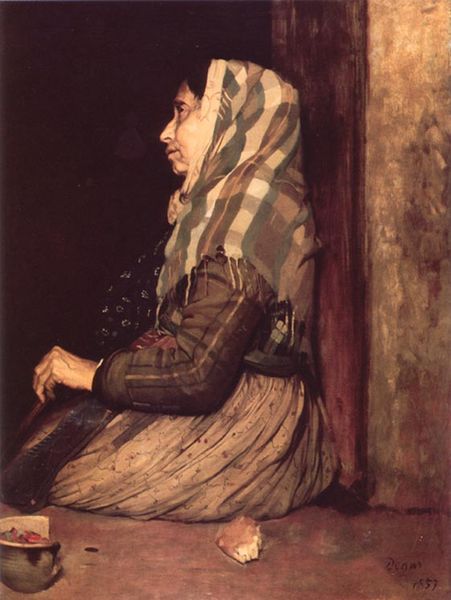
Titel: Mendiante romaine, Römische Bettlerin
Künstler: Edgar Degas
Standort: Birmingham (West Midlands)
Institution: Birmingham Museum and Art Gallery
Schlagwörter: blau, dunkel, gemälde, hand, kopf, umhang, grün, ocker, sitzen, braun, bunt, degas, fenster, finger, frankreich, frau, grau, haar, hell, hintergrund, holz, kariert, kleid, licht, mund, nase, profil, schwarz, strasse, szene, tür, weiss, ölbild, blick, dame, rot, schal, tuch, beige, karo, muster, rock, alt, jacke, wand, alte, arm, bluse, falten, kleidung, knoten, schale, schüssel, trauer, ärmel, bildnis, portrait, porträt, signatur, öl, boden, land, auge, fransen, gewand, haare, realismus, sitzend, tücher, kinn, traurig, genre, stock, früchte, krug, stilleben, schürze, topf, bäuerin, mauer, türe, bank, ölgemälde, lehnen, essen, kopftuch, detail, datum, halstuch, angelehnt, gestreift, streifen, türrahmen, brot, tasse, durchgang, faltenwurf, brun, pfosten, karos, gefäß, alter, blind, porzellan, tasche, fensterbild, stück, küche, kaputt, ländlich, faltenrock, hunger, adern, fensterbank, bettlerin, alleine, alte frau, oma, armut, zerbrochen, quasten, münze, fensternische, verzweifelt, scherben, gebrochen, frühwerk, murillo, scherbe, brotdstück, brotkrumen, krumen, scale, schälching, seiltich, türpfosten, zerrbrochen, schwerben, 1557, 1857, brot 1953, 1953, bettelnde frau, zerbrochene schale